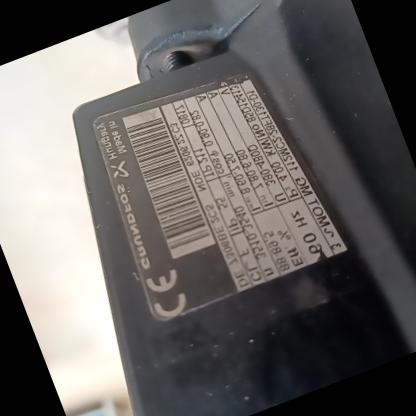
Klasa: tabliczka-znamionowa